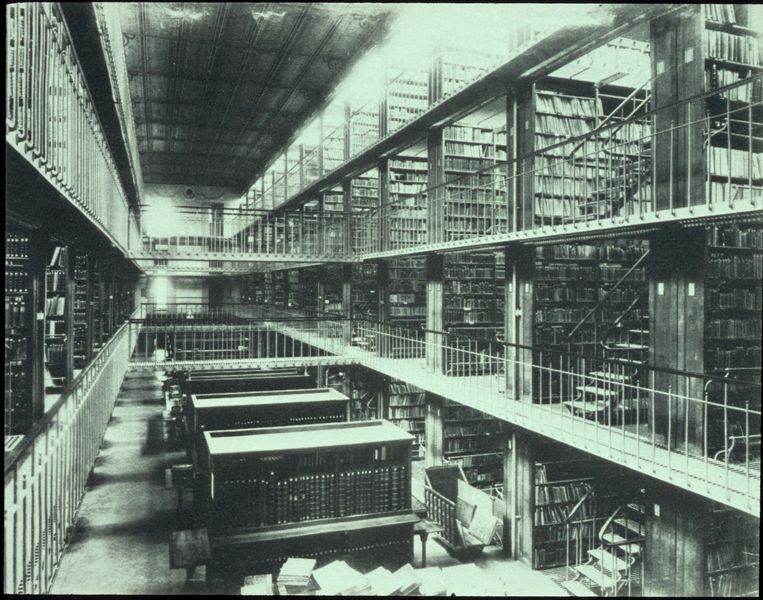
Titel: Bibliothèque Nationale (Magazin)
Künstler: Henri Labrouste
Standort: Paris
Institution: Bibliothèque Nationale.
Schlagwörter: dunkel, schatten, weiß, fenster, glas, grau, hell, holz, licht, schwarz, tische, dach, haus, alt, regal, architektur, stehen, brücke, gitter, boden, decke, england, schiff, bücher, papier, ansicht, perspektive, linien, fabrik, empore, saal, wagen, stille, leiter, treppe, treppen, lesen, metall, aufgang, geländer, stufen, hoch, galerie, halle, foto, fotografie, oben, photographie, eisen, zugang, buch, stockwerk, parallel, schwarz-weiss, reihe, übergänge, magazin, photo, reihen, bücherregal, buchrücken, stäbe, industrialisierung, etagen, geschosse, bibliothek, bücherei, bücherregale, lesepult, regale, museum, register, fotographie, stockwerke, raster, fot, brücken, lager, ebenen, etage, gänge, ordnung, katalog, archiv, dokumentation, öffentlich, neon, bände, dokumente, leitern, archive, system, metallgitter, stellage, depot, lesesaal, sützen, bilden, bücherwände, industrei, lesesal, ordnungssystem, regalysyteme, 19. jahrhundert, nücher, regalboden, bücherwagen, bibliotek, biblioteck, leihen